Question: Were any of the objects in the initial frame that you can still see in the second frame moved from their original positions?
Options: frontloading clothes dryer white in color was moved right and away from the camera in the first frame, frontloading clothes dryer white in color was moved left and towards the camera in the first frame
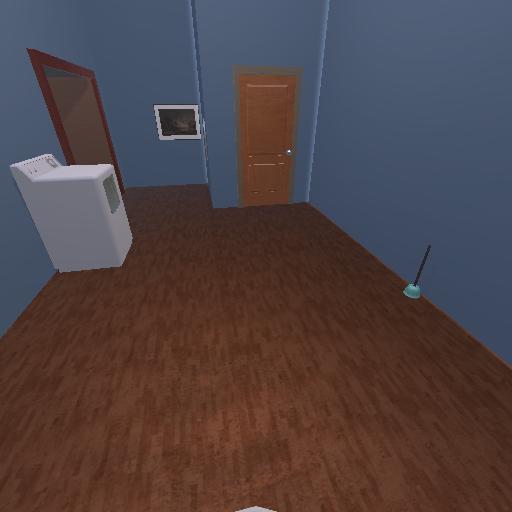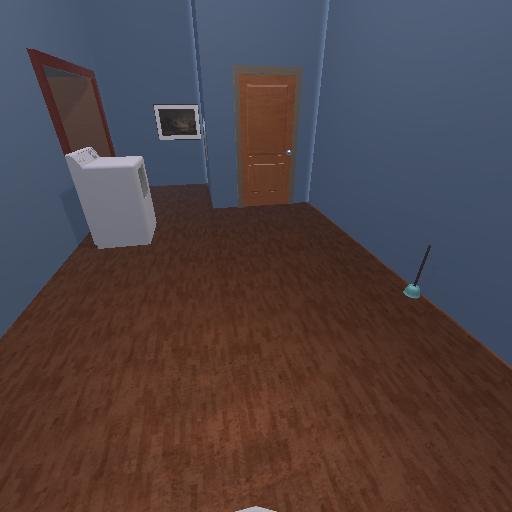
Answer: frontloading clothes dryer white in color was moved right and away from the camera in the first frame